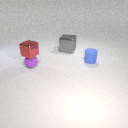
small blue rubber cylinder to the right of small purple rubber sphere